Question: I recently updated my iOS SDK to 4.2 and now my frameworks have some wrong file-paths...
I found a lot of these frameworks but I couldn't find the UIKit etc.
But it must be in the same folder, so what should I do?
Can I download these frameworks from somewhere!?

Thanks for help! :)
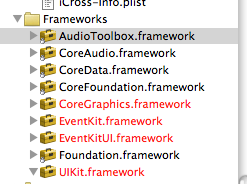
Answer: I had this problem too, and I discovered that the frameworks aren't actually missing - they have just become unlinked to your project.
To get them back, delete them from your project, and then re-add them - preferably one at a time.
I was able to sometimes reproduce this issue by trying to add (or move) multiple frameworks at a time. When I worked with them one at a time, it always worked.
Good luck!